Interaction volume radius: 5 \u00c5
Interaction volume height: 30 \u00c5
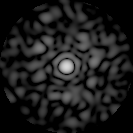
Disorder parameter: 0.8274